Question: Thank you in advance for your help. I'm trying to follow this <URL> that talk about the mismatched path and how to change the path. I've tried to change the path and it did not work. Can you help me with steps of what I can do to correct this problem? Please see the attached picture of the error.
Thank you,
Tim

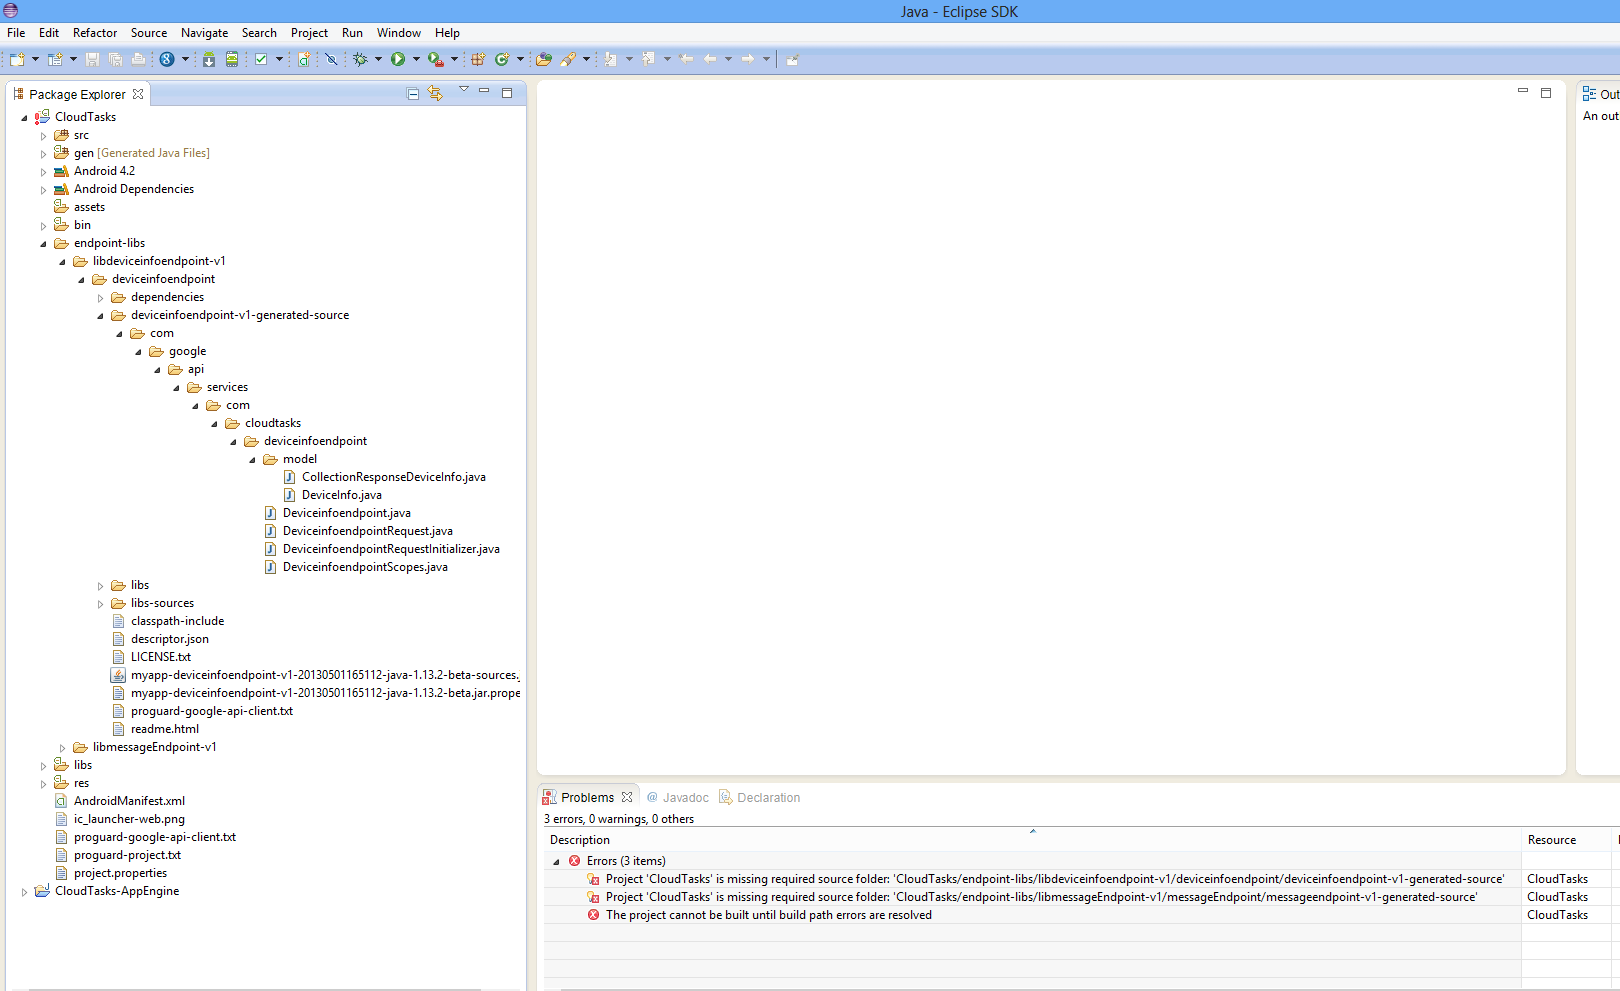
Answer: Click on the project->properties->Java Build Path
Select Source tab, click on add folder, select CloudTasks/endpoint-libs/deviceinfoendpoint/deviceinfoendpoint-v1-generated-source
do the same for any other missing folder, basically this folder contains the generated source, and it should be configured as a source folder in order to compile the project.
after this just clean the project, it should work.